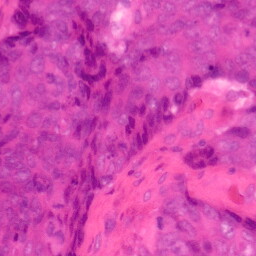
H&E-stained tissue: Colon